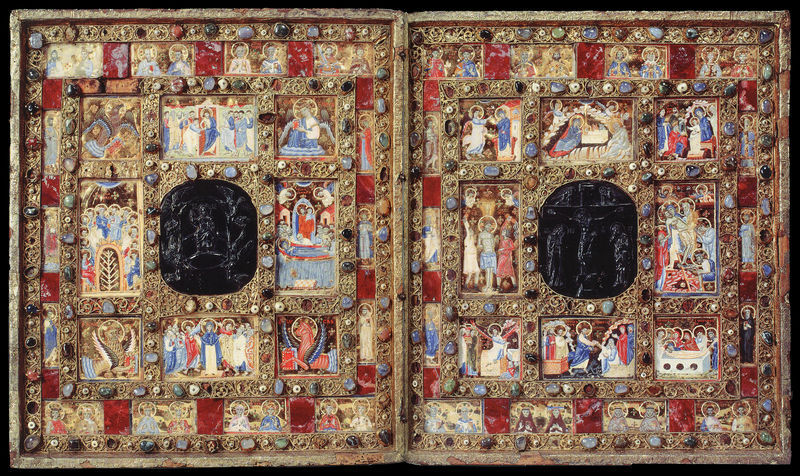
Titel: Hausaltar des Königs Andreas III. von Ungarn
Standort: Herkunft: Venedig (EU - I - Venetien)
Institution: Bern, Bernisches Historisches Museum, 301
Schlagwörter: blau, flügel, bunt, schwarz, rot, tier, beige, ornament, bibel, rahmen, stein, steine, gold, edelsteine, engel, relief, bilder, bogen, zwei, ornamente, rechtecke, buch, vergoldet, kreuz, altar, intarsien, buchdeckel, einband, quadrate, heiligenschein, kristall, christus, jesus, kreuzigung, christlich, mittelalter, edelstein, viereckig, maria, szenen, quadrat, drachen, mittelalterlich, christi, sphinx, motive, miniaturen, kreuzweg, goldschmiedearbeit, emaille, evangelistensymbole, halbedelstein, ittelalter, 1300, edelssteine